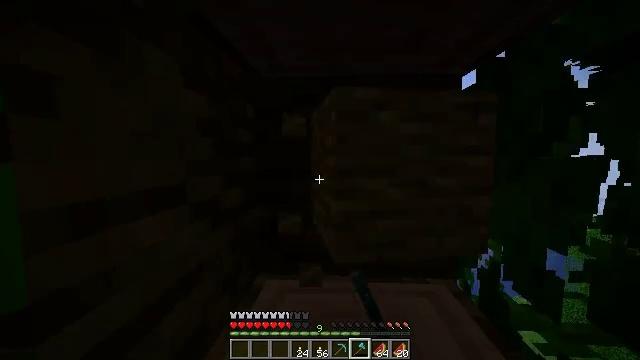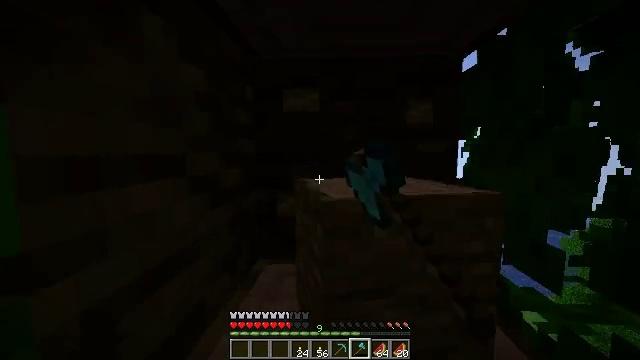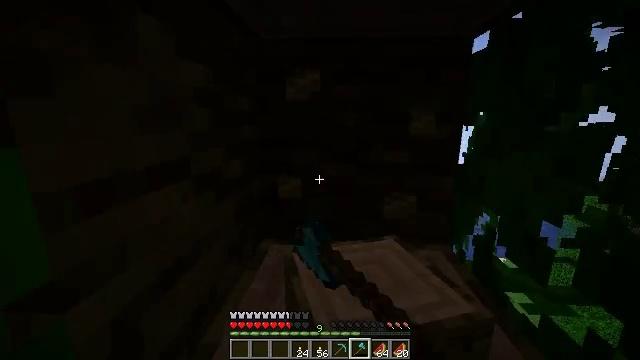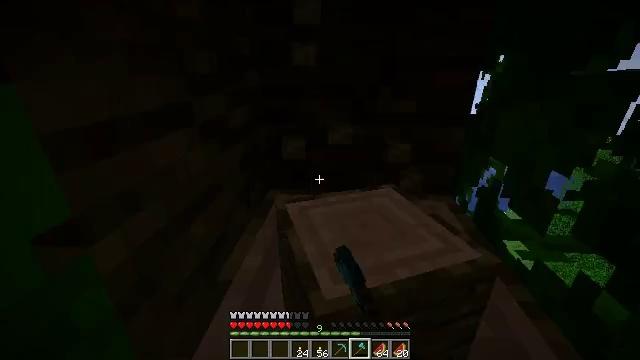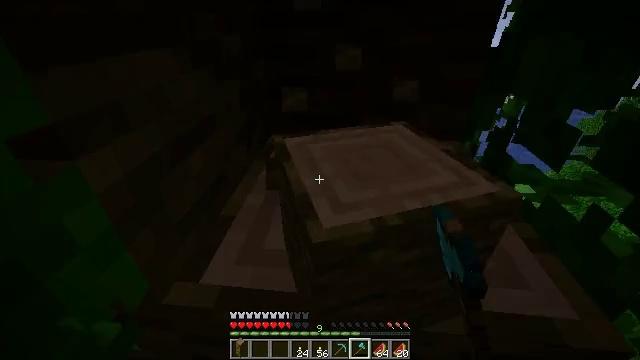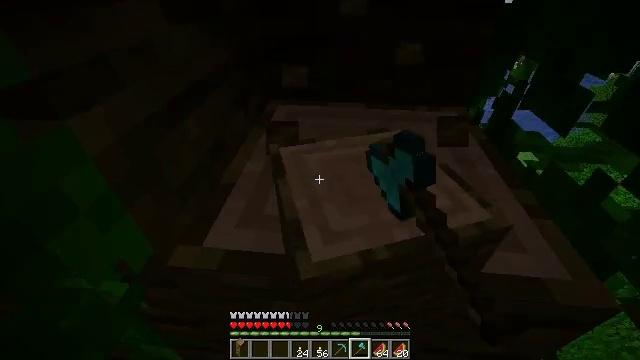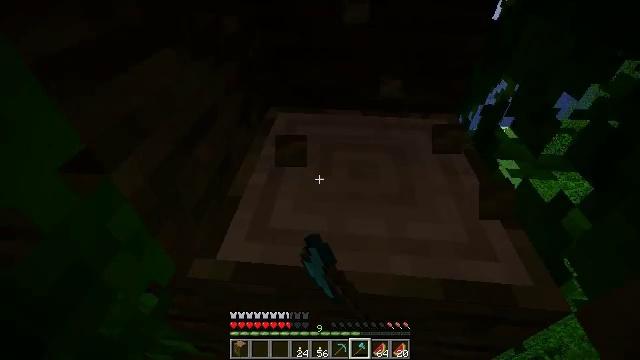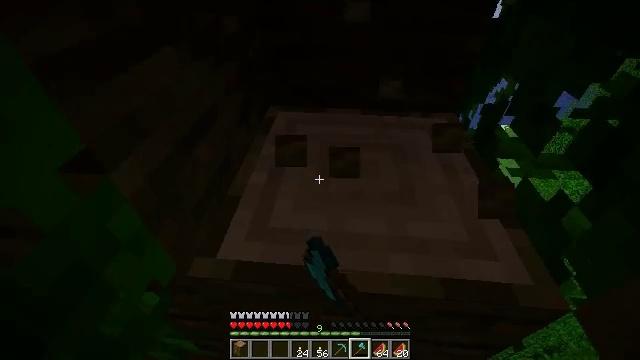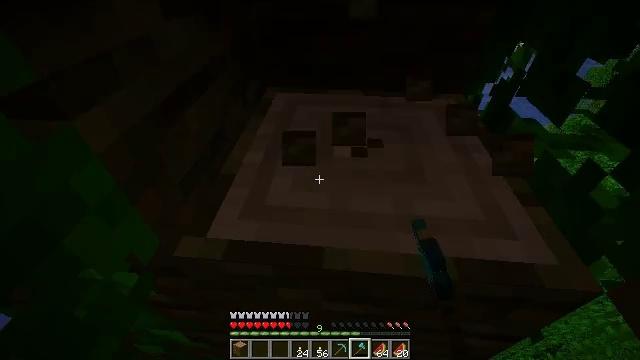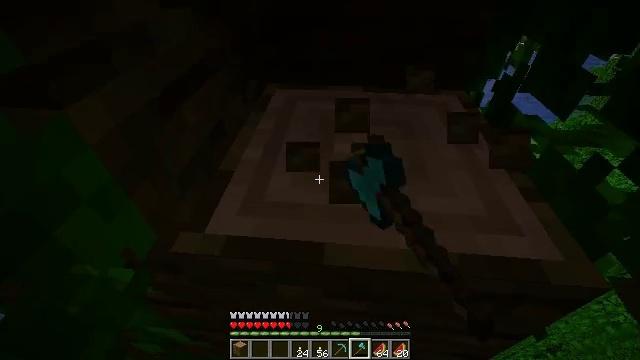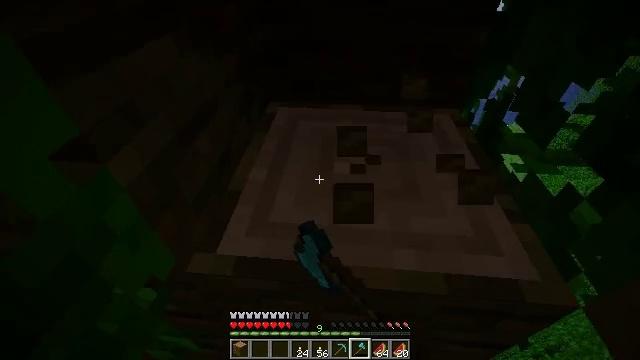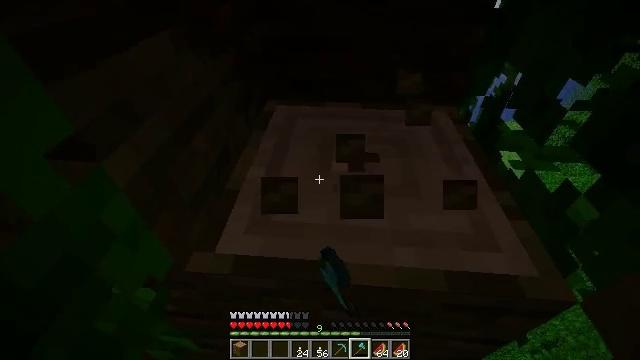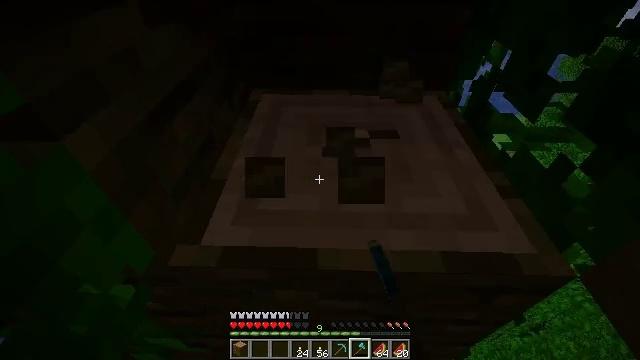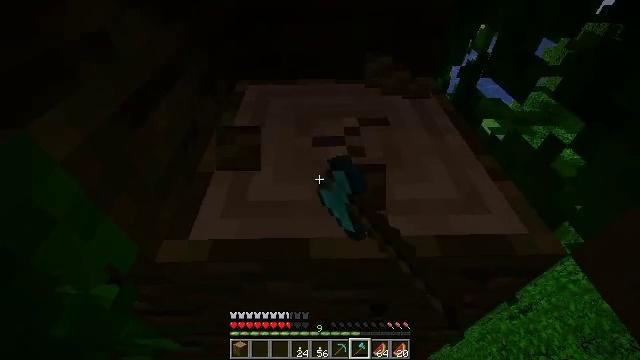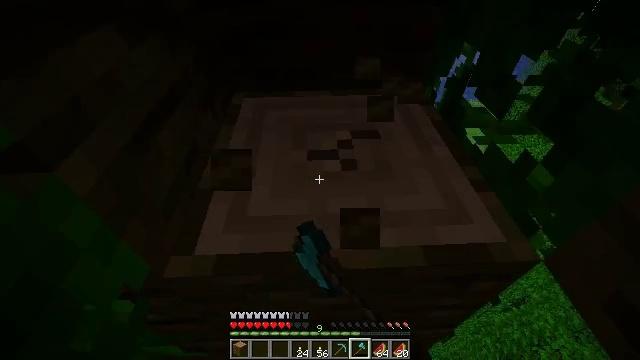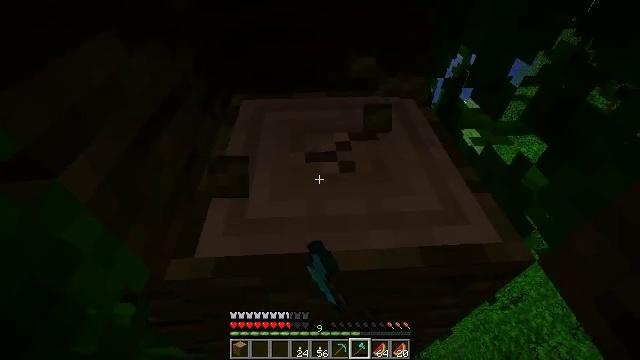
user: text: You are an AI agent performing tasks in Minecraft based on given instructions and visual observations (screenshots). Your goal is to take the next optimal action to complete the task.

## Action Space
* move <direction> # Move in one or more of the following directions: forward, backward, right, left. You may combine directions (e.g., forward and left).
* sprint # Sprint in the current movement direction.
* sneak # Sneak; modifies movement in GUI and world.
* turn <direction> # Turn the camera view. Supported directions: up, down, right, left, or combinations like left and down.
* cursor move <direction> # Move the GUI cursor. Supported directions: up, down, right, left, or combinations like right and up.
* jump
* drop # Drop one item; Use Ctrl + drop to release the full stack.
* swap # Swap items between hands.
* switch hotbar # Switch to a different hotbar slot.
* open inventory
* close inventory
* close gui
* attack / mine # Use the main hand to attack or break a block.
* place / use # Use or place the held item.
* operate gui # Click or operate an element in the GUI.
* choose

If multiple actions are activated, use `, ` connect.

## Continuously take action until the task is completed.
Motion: motion action
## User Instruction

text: Use an axe to chop the jungle log.
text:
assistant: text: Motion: move forward, attack / mine
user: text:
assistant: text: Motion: move forward, turn down, attack / mine
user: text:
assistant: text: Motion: move forward, turn left and down, attack / mine
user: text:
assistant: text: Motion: move forward, turn down, attack / mine
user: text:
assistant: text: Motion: move forward, turn down, attack / mine
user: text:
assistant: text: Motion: move forward, turn down, attack / mine
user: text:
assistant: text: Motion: move forward, attack / mine
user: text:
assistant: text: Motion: move forward, attack / mine
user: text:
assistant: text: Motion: move forward, attack / mine
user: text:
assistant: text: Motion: move forward, attack / mine
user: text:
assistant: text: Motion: move forward, attack / mine
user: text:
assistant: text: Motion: move forward, turn right, attack / mine
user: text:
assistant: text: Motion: move forward, turn right and down, attack / mine
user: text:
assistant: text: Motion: move forward, turn right, attack / mine
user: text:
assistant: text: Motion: move forward, attack / mine
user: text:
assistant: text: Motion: move forward, attack / mine
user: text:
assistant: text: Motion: move forward, attack / mine
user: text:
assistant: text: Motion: move forward, attack / mine
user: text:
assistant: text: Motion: move forward, attack / mine
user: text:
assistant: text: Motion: move forward, attack / mine
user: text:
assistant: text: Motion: move forward, attack / mine
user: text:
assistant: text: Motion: move forward, attack / mine
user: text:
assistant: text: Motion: move forward, attack / mine
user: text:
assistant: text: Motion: move forward, attack / mine
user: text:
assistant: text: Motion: move forward, attack / mine
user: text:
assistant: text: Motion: move forward, attack / mine
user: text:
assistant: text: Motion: move forward, attack / mine
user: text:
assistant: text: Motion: move forward, attack / mine
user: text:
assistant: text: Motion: move forward, attack / mine
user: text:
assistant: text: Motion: move forward, attack / mine